Field crop: tomato
Growth stage: 1
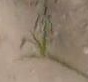
Species: cyperus